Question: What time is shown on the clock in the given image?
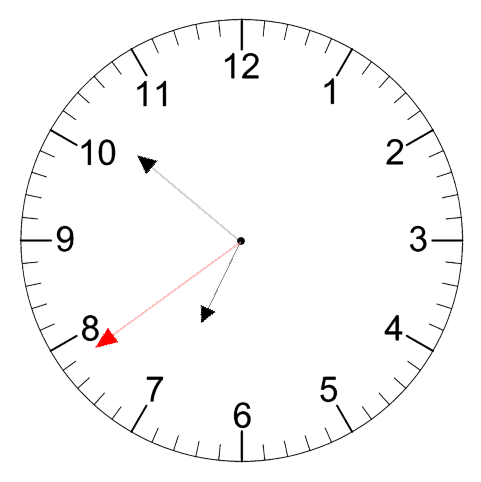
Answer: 06:51:39